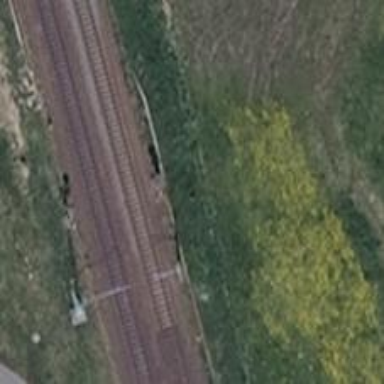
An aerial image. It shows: Railway signal.